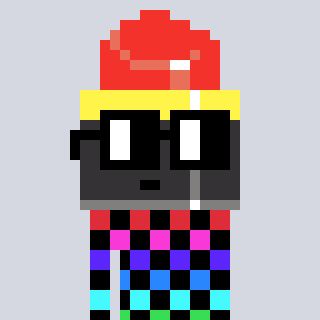
a pixel art character with square black glasses, a lipstick-shaped head and a teal-colored body on a cool background